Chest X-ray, AP view. Patient: 5 years old, sex M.
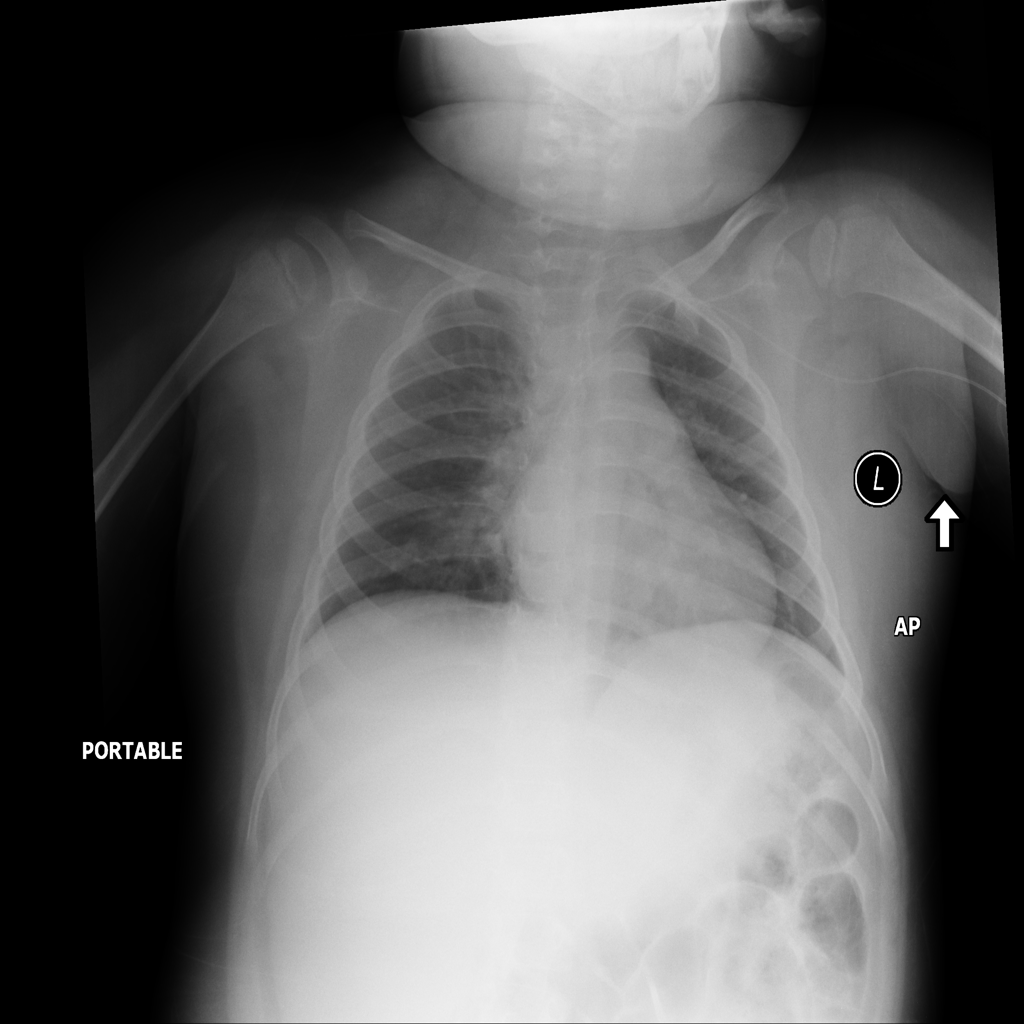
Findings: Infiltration